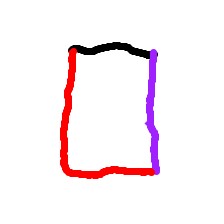
Shape: rectangle